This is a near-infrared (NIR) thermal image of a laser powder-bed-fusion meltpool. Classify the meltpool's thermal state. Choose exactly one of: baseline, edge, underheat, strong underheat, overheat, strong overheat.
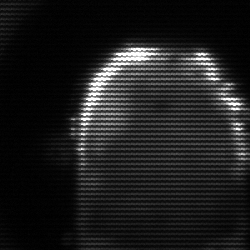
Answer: baseline